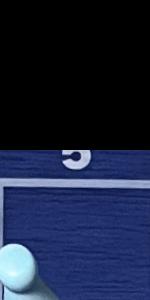
Label: Empty